Field crop: maize
Growth stage: 2
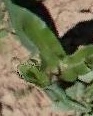
Species: maize